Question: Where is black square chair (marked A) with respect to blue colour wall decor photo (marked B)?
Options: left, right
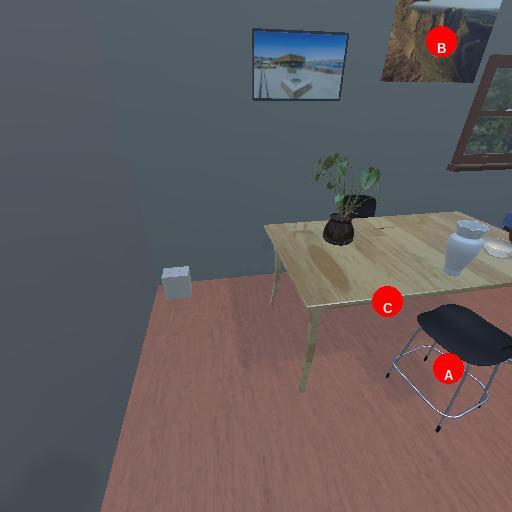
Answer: left